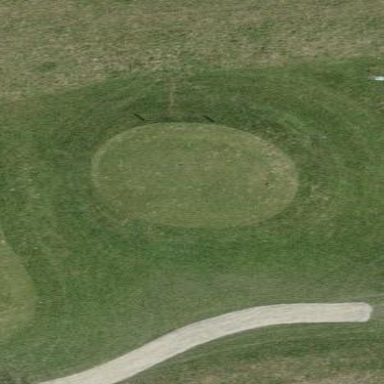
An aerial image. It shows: Golf tee.